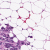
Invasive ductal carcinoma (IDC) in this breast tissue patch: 0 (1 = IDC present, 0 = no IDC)